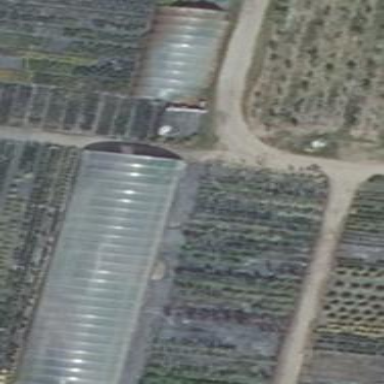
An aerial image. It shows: Greenhouse.